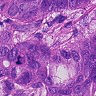
Metastatic tissue present: yes